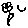
Label: flower